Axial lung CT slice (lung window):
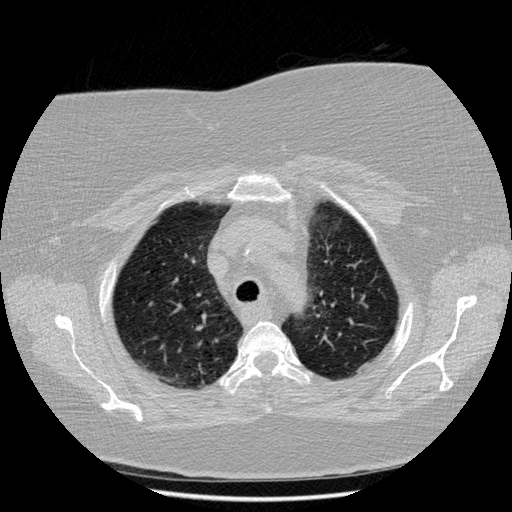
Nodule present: no